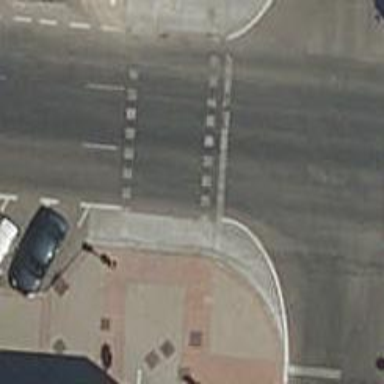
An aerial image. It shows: Crossing with traffic signals.